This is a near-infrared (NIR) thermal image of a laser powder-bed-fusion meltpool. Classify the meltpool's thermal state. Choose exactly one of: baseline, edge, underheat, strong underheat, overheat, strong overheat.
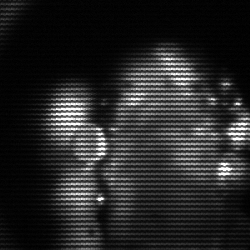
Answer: strong underheat